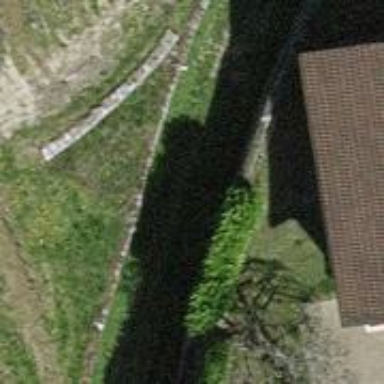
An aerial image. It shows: Grassy track with grade 5 track type.